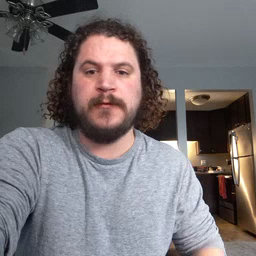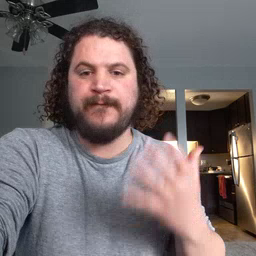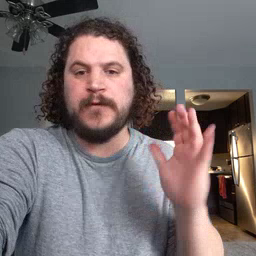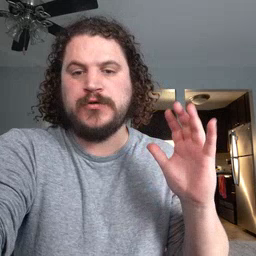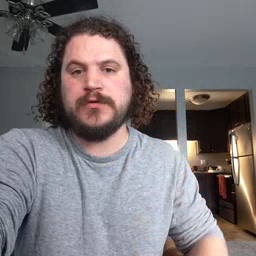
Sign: finish